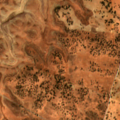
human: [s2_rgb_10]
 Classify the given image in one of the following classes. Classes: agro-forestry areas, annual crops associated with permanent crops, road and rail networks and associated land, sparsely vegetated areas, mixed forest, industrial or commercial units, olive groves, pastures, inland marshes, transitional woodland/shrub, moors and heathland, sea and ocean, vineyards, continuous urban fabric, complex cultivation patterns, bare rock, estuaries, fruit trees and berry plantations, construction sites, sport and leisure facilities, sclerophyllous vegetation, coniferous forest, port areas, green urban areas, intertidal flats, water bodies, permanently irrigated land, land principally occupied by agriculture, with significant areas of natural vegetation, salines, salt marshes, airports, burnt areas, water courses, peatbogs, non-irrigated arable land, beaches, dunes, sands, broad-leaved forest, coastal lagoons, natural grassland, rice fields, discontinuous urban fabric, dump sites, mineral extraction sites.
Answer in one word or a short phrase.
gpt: pastures, agro-forestry areas, water bodies